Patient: sex F, age 59
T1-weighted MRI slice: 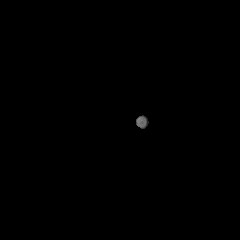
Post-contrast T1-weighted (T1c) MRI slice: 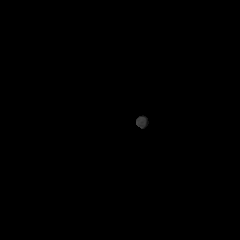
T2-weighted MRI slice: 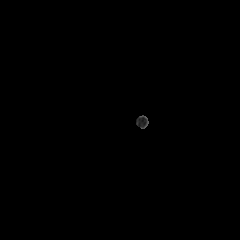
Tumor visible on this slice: no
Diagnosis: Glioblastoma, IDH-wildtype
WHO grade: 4